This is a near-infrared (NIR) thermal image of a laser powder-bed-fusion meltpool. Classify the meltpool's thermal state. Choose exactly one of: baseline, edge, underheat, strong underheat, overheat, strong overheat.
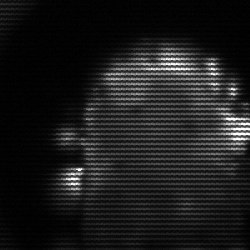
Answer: baseline